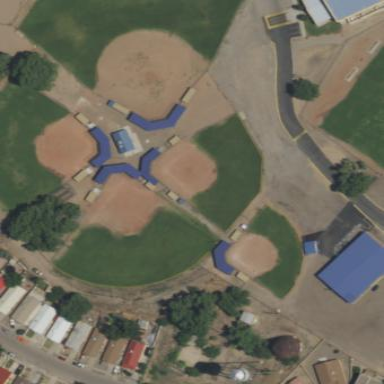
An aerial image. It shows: Baseball pitch for leisure and sports activities.